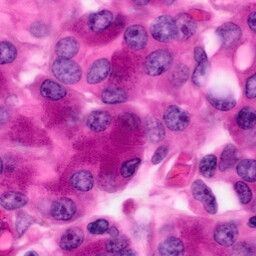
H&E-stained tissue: Pancreatic